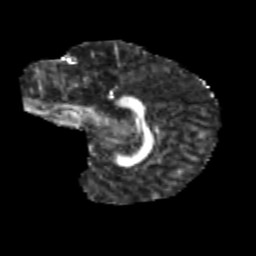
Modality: FA
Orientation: sagittal
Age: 11
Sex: male
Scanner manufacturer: siemens
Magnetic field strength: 3 T
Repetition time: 3.8 s
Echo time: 0.07 s